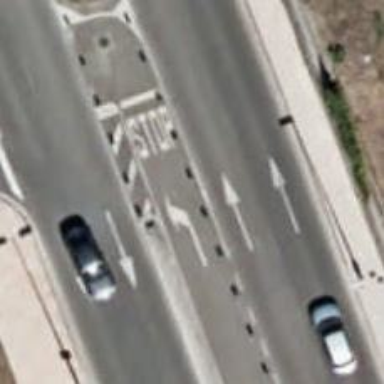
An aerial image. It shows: Bollard.